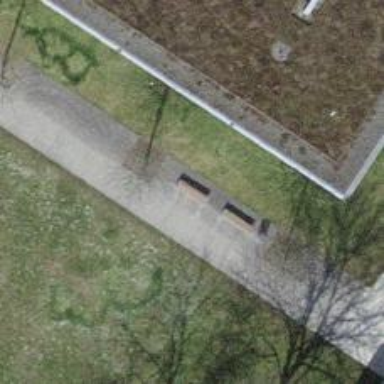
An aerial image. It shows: Bench for seating.